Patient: sex F, age 60
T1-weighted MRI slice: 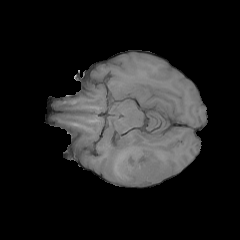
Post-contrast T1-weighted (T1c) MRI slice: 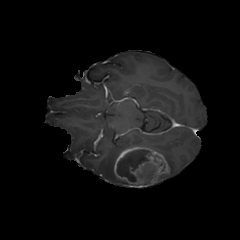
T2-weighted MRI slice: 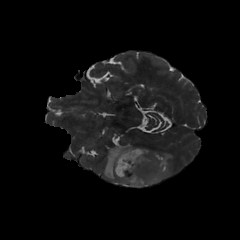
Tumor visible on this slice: yes
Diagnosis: Glioblastoma, IDH-wildtype
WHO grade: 4